Question: I want to implement a function that does the operation that you can see in the image:

But i not sure how to implement the Summation for the moment i doing something like that:
'''
def df_operation(df1: pd.DataFrame, df2: pd.DataFrame) -> float:
return ((((abs(df1 - df2)).sum())/((df1+df2).sum()))*100)
'''
And the problem is in the summation. If someone can help me.
For example, i have two dataframes like that:
'''
dataframe1 = pd.DataFrame({"A":[8, 2],
"B":[26, 19]})
dataframe2 = pd.DataFrame({"A":[3,6],
"B":[12,17]})
'''
Where for the abs operation we will obtain this:
'''
A B
0 5 14
1 4 2
'''
And for the sum:
'''
A B
0 11 38
1 8 36
'''
Finally we do the summation:
'''
(25/93) * 100
'''
where '25 = 5+14+4+2' and '93 = 11+8+38+36'
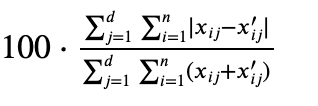
Answer: Use '.sum().sum()' to sum the dataframe across columns/rows:
'''
result = (
dataframe1.sub(dataframe2).abs().sum().sum()
/ dataframe1.add(dataframe2).sum().sum()
) * 100
print(result)
'''
Prints:
'''
26.881720430107524
'''